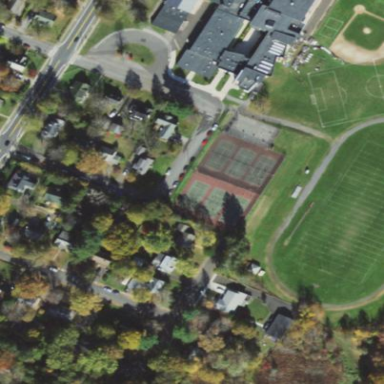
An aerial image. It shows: Tennis court on pitch designated for leisure land.